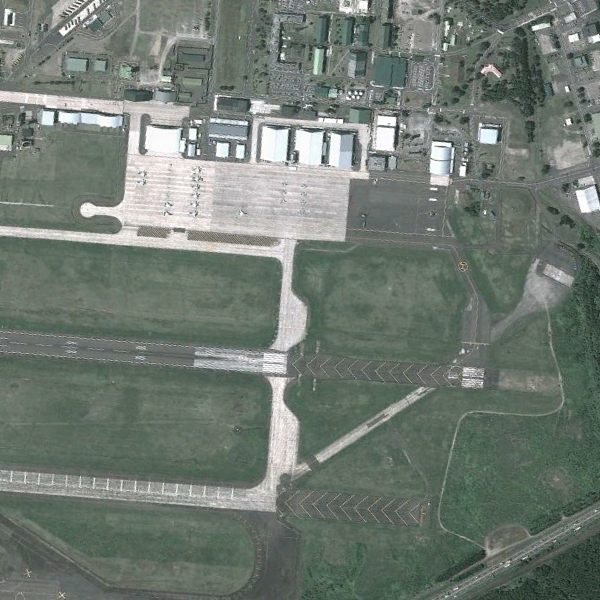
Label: Airport